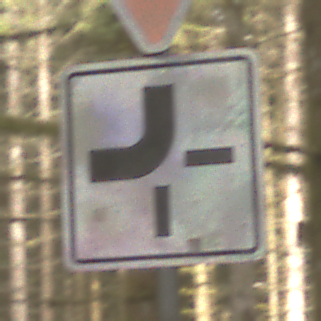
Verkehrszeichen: VerlaufVorfahrtsstrasse2
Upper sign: VorfahrtGewaehren
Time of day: MorningAfternoon
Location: Outdoor (Nature)
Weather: Overcast
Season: Winter
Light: Natural